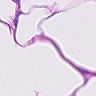
Metastatic tissue present: no